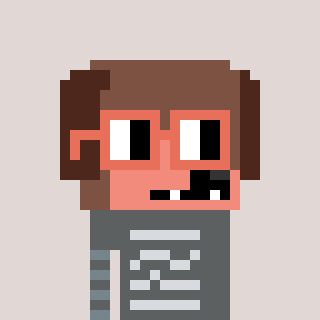
a pixel art character with square orange glasses, a dog-shaped head and a yellow-colored body on a warm background